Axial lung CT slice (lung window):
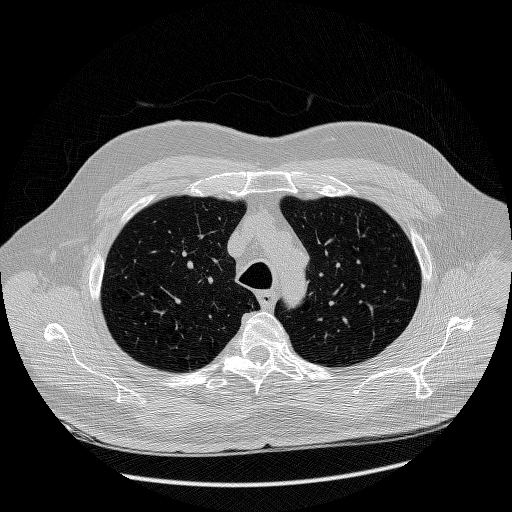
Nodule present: no